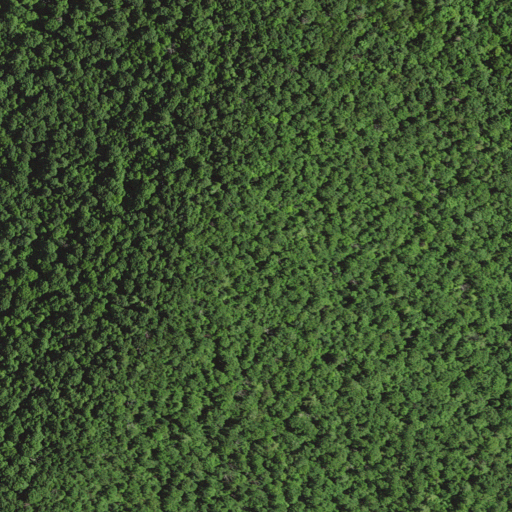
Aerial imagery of ridge(s) in Virginia named Long Ridge containing deciduous forest and mixed forest